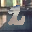
Label: 2